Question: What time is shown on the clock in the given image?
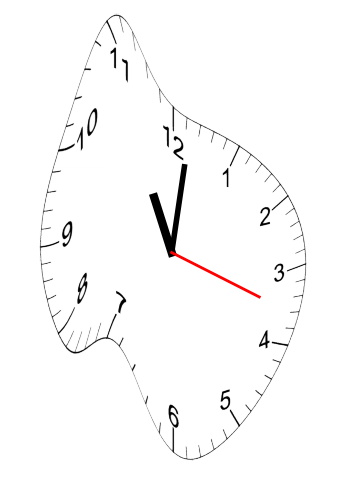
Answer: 11:01:18